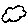
Label: cloud